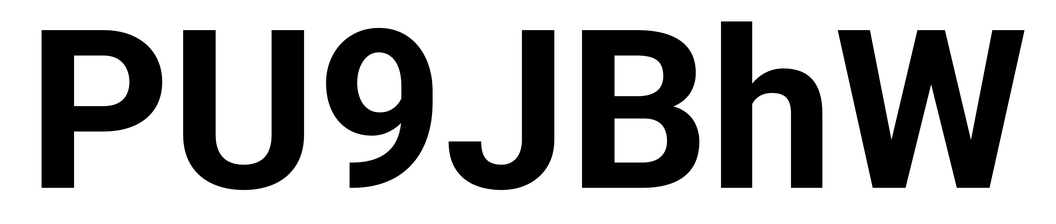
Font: Roboto_Bold